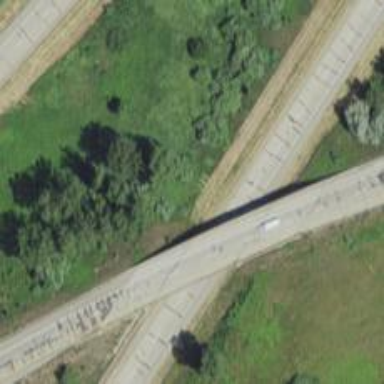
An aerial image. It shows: Motorway bridge.